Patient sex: M
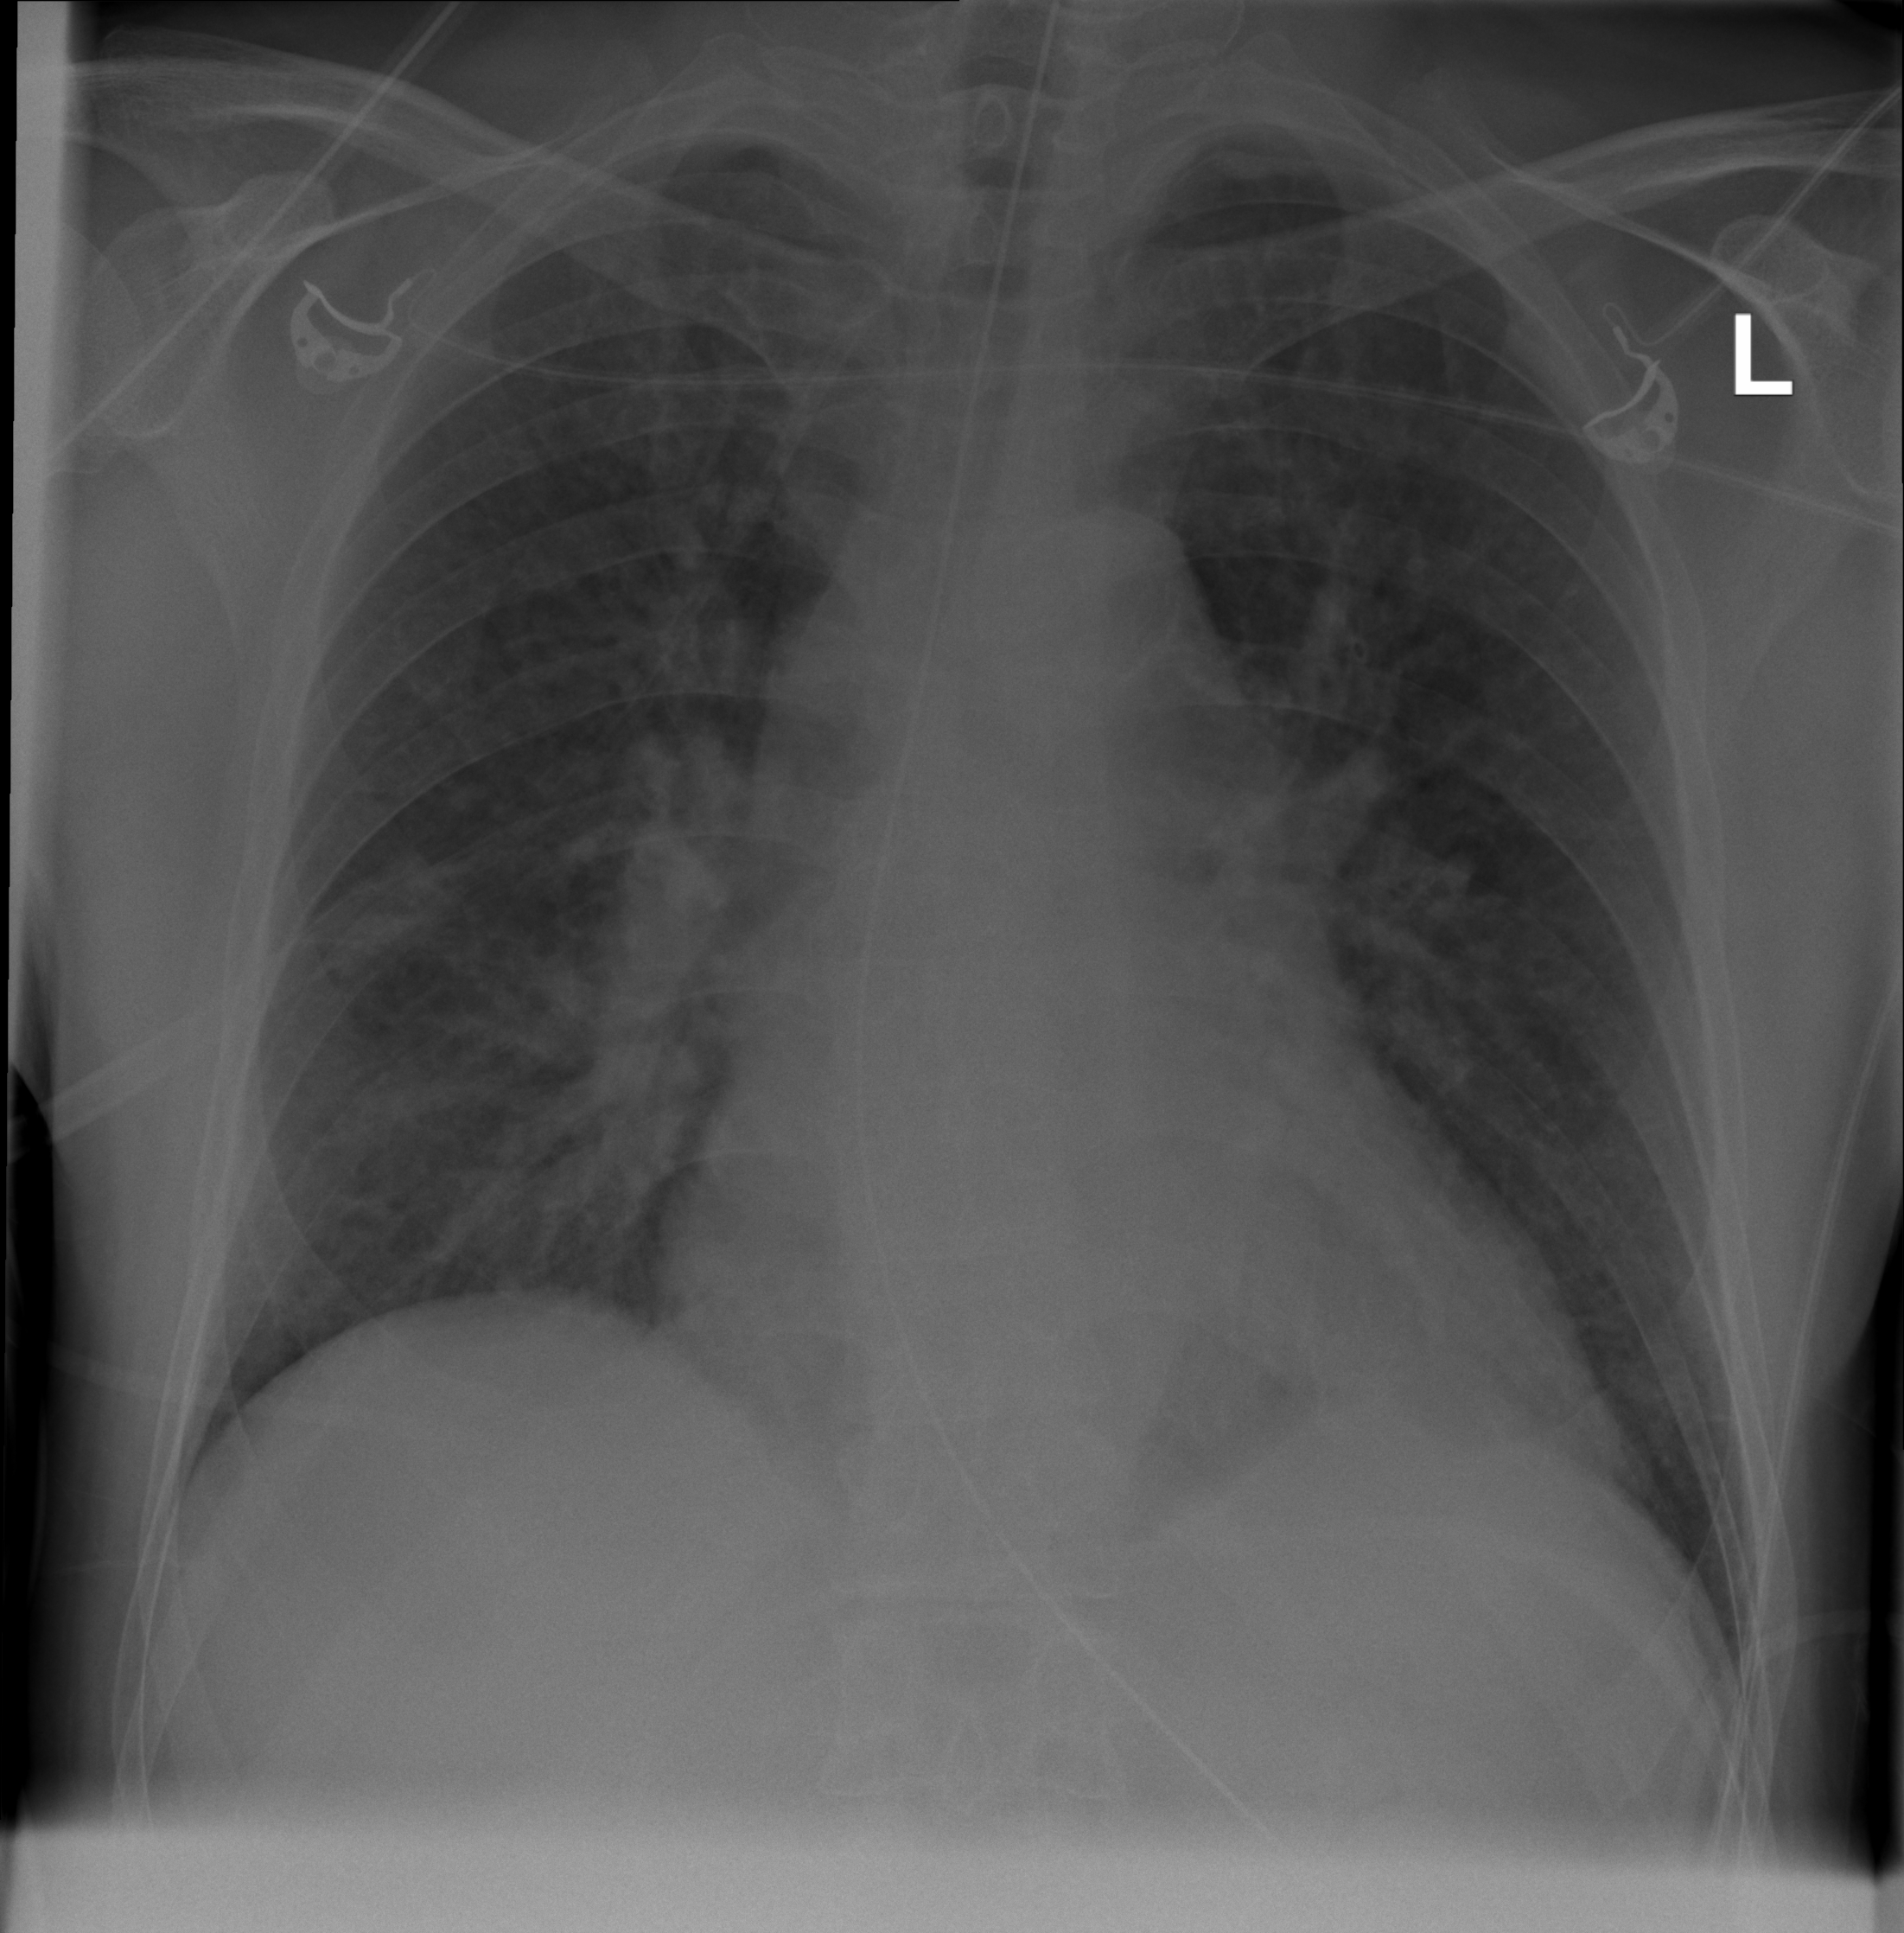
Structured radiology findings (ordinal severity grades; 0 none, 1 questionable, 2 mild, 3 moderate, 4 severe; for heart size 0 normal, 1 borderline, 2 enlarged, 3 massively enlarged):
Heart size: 1
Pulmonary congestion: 2
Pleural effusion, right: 0
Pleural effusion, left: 0
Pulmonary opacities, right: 2
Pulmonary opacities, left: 0
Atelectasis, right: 0
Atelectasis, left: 0